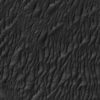
Label: not_dusty